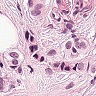
Metastatic tissue present: yes